Brain MRI, t1w sequence, axial 2D slice.
Patient: age 50, sex M, weight 90 kg, height 1.9 m
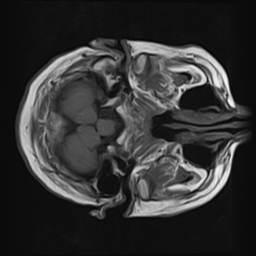